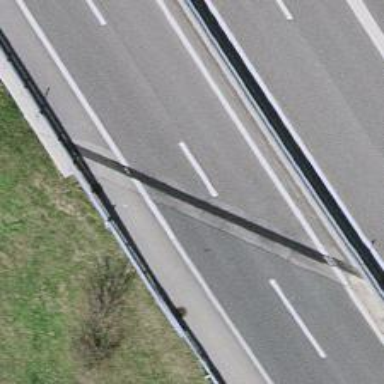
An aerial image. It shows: Bridge over motorway.